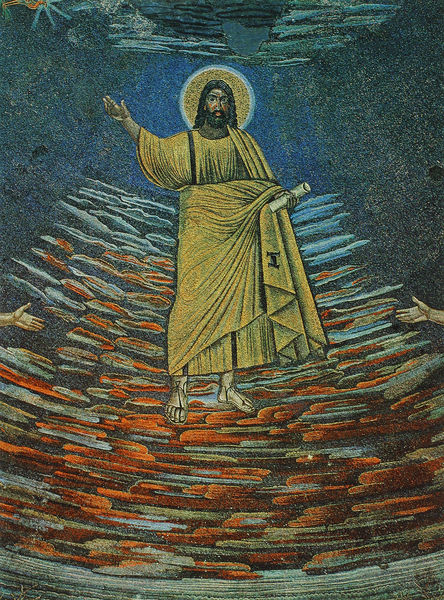
Titel: Apsismosaik
Standort: Rom, S. Cosma e Damiano (EU - I - Latium)
Schlagwörter: blau, hand, himmel, wolken, gelb, rot, arm, treppe, mosaik, sandale, heiligenschein, christus, jesus, segnen, schriftrolle, fresko, gloriole, deckenmalerei, heilihenschein, imbus